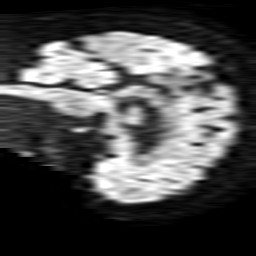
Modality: TRACE
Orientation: sagittal
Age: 69
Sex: female
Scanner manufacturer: philips
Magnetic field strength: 1.5 T
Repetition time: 3.403 s
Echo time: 0.09411 s